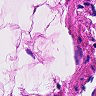
Metastatic tissue present: no